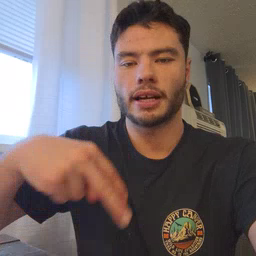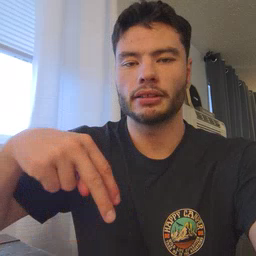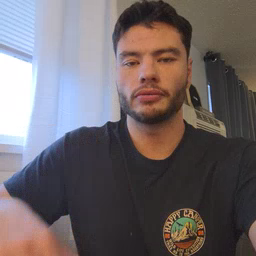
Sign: dance